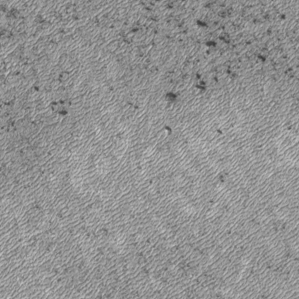
Label: frost